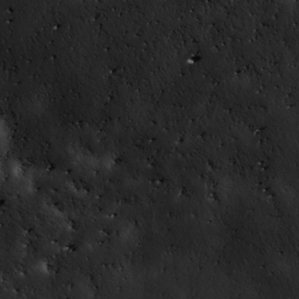
Label: non_frost